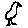
Label: bird